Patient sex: F
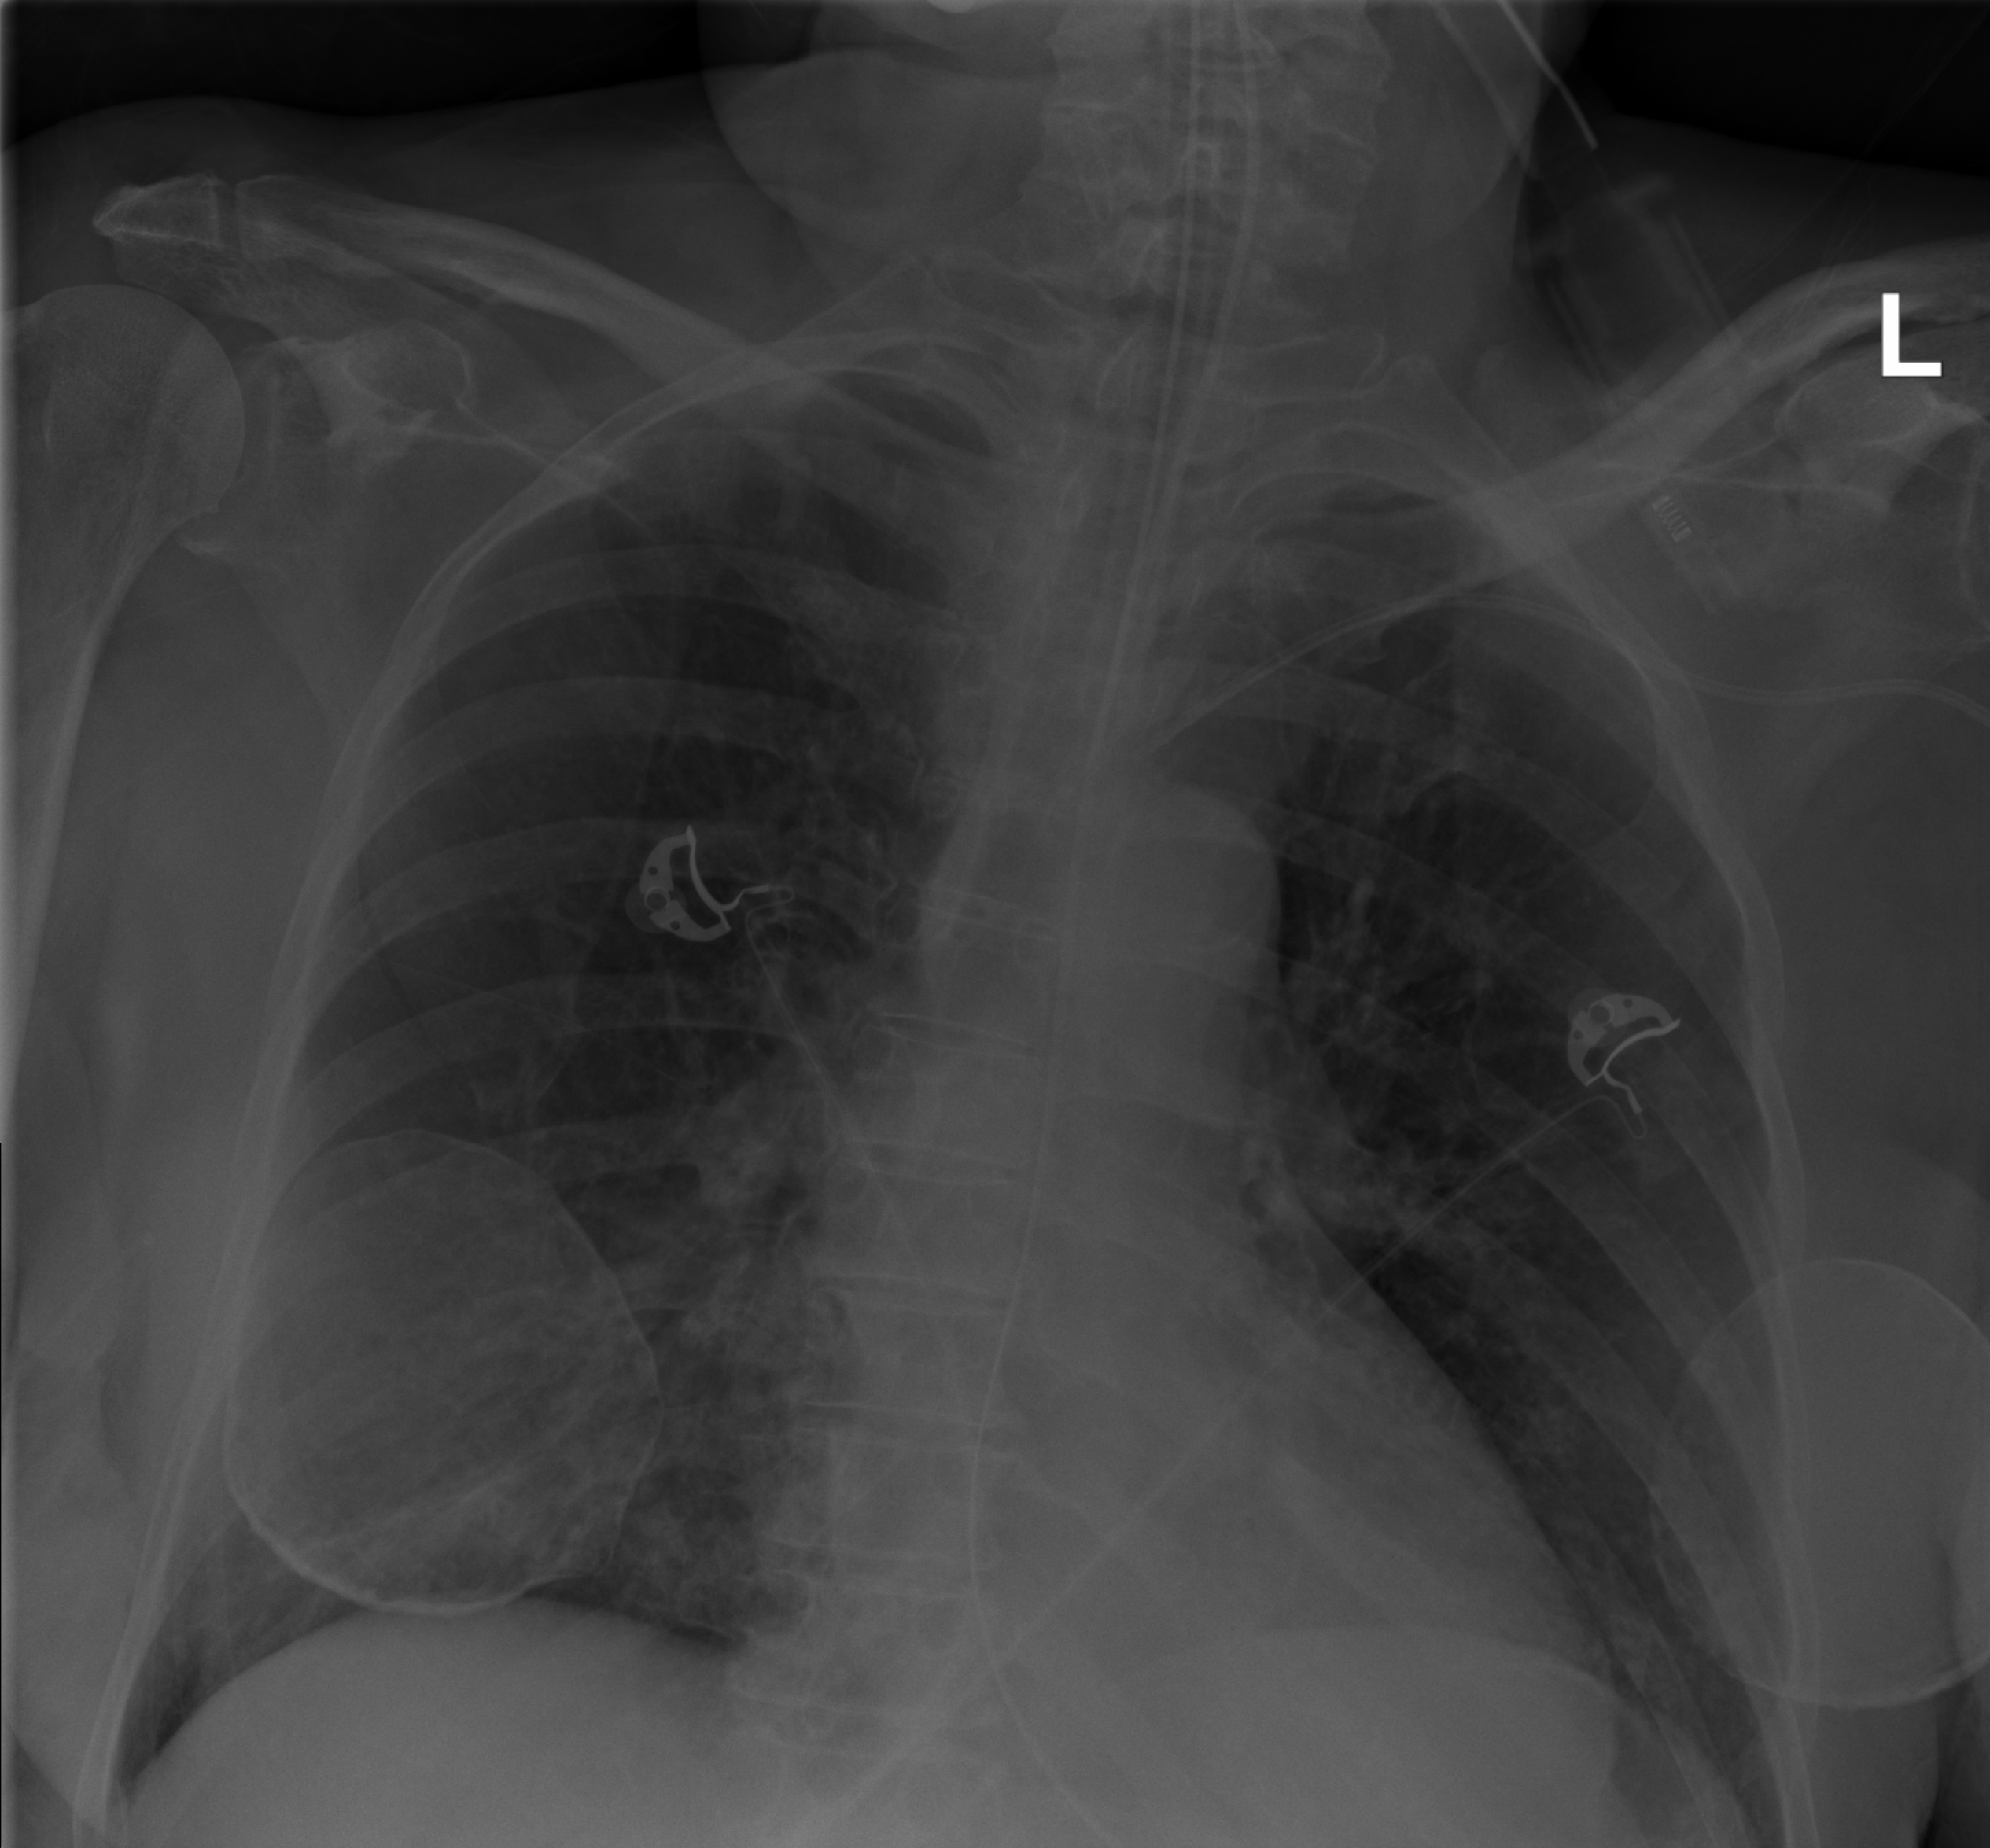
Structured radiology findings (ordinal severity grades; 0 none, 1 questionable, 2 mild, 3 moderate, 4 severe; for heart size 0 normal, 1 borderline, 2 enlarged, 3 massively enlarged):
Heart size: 1
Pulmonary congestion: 2
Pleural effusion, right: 0
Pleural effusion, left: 0
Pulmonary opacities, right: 2
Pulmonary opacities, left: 0
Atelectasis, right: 2
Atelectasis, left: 2